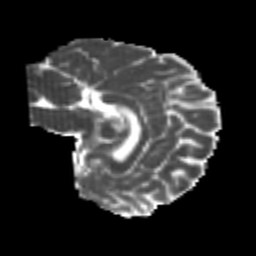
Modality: MD
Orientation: sagittal
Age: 21
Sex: female
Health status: healthy
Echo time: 0.074 s